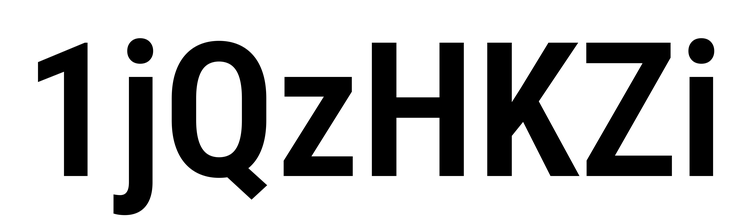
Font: Roboto_Condensed_SemiBold